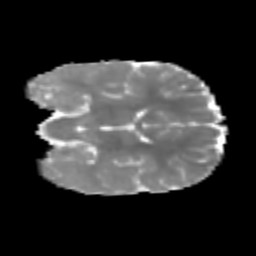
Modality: MD
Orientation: coronal
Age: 6
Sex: female
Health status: healthy